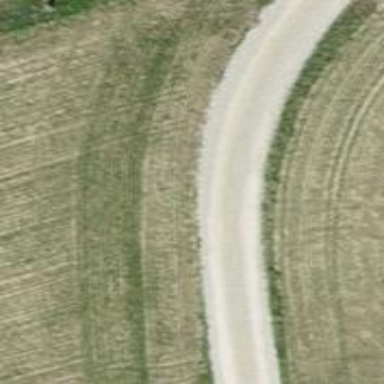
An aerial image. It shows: Track with compacted grade 2 surface.